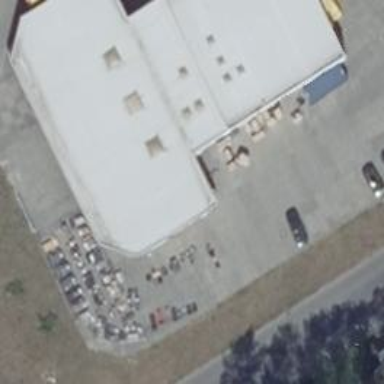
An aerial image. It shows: Furniture shop.